Question: Imagine that HTML page is a game (see picture).
User can have number of (blue divs) on his page. Each board can be moved, re-sized, relabeled, created new and removed.
Inside each board there are number of (purple divs). Each of these user can move inside the board or to another board, re-size, change color and label, delete, add new.
The goal of the game is not important, but let's say it is to rearrange figures in a certain way so that they disappear.
But of the programmer is the whole game surface in the database for every user of the site, and it later when he returns.
So, how do I go about data exchange between client and the database?

Here's how I think it can be, but maybe there is a better way.
In the database I think of creating tables users, boards and figures.
Then I can SELECT all that belongs to a user and create his HTML page (surface).
But then, user will be able to change all of those properties of boards and figures and . Is this a situation where JSON should be used?
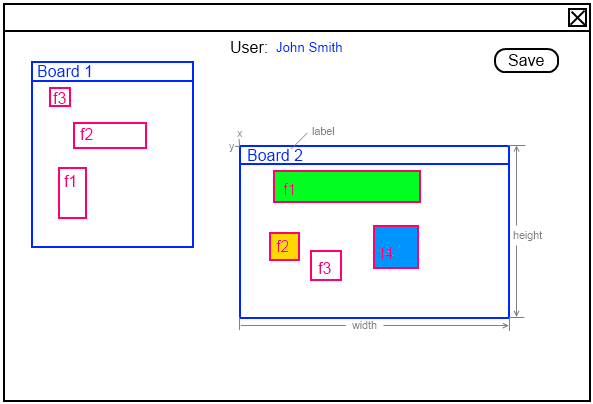
Answer: I'm assuming this is mostly going on with javascript when they're playing and that you already know how to do that. Well, each figure has propertes, like this:
-board (the one it's in)
-id
-label
-width
-height
-color
-x position (relative to board)
-y position (relative to board)
So each of those properties will be held in a javascript variable or array while playing. Likewise, the boards also have properties:
-id
-label
-width
-height
-color
-x position (relative to page)
-y position (relative to page)
So you will hold these in javascript variables as well.
When you save you just need to pass all of those variables over to the server. So make your XHR with your JSON string. Once your server receives the request you translate the JSON back into variables you can stick in the database. The way you're planning your database sounds appropriate.
To restore you would just SELECT the appropriate info for that user and (either with a normal page load or XHR) and use your javascript that moves everything around to create and position the objects where they need to go.